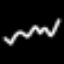
Label: squiggle